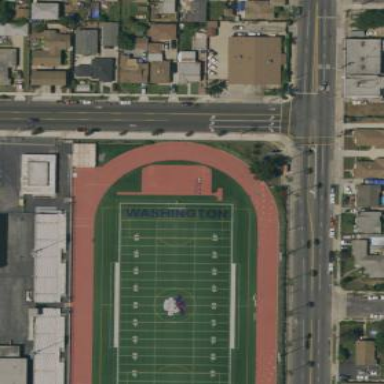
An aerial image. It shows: Pitch for American football with artificial turf surface.